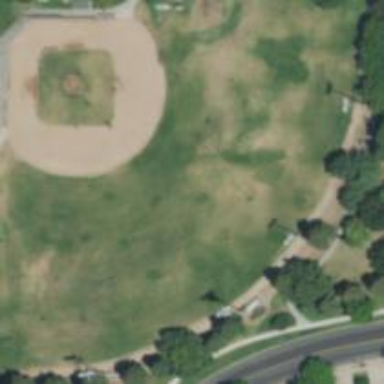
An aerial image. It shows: Baseball pitch for leisure and sports activities.